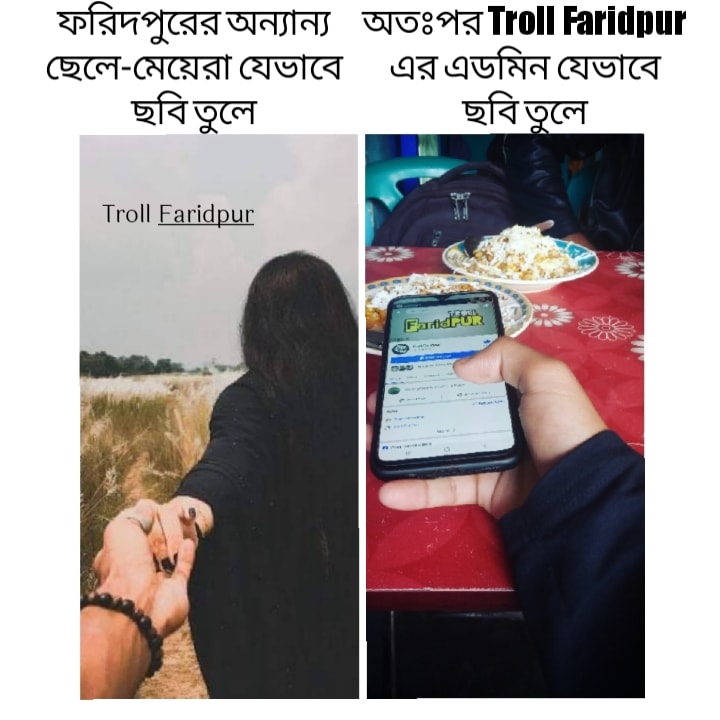
Caption: ফরিদপুরের অন্যান্য ছেলে - মেয়রা যেভাবে ছবি তুলে     অতঃপর Troll Faridpur এর এডমিন যেভাবে ছবি তুলে
Label: non-hate